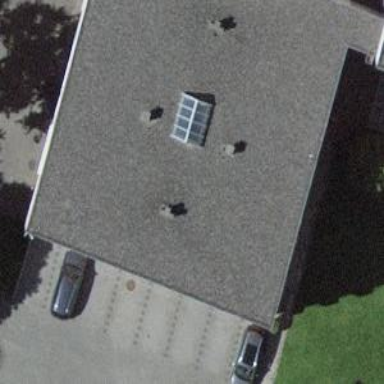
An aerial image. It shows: Apartment building with flat roof.